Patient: sex M, age 69
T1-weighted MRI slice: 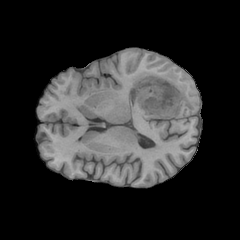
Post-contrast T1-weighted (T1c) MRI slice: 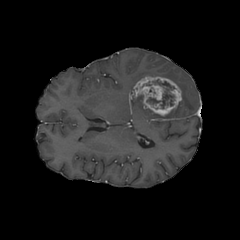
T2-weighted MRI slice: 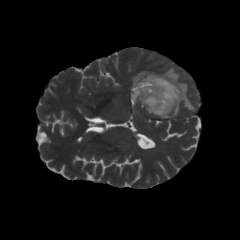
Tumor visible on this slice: yes
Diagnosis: Glioblastoma, IDH-wildtype
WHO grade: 4